Field crop: maize
Growth stage: 2
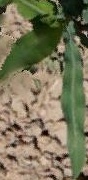
Species: maize